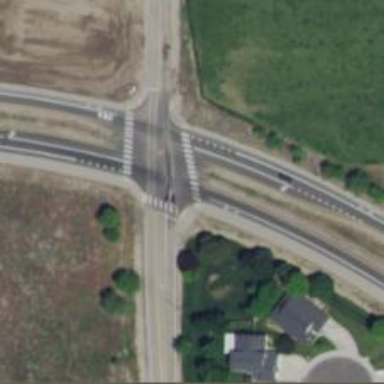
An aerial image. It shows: Marked crossing on the road.